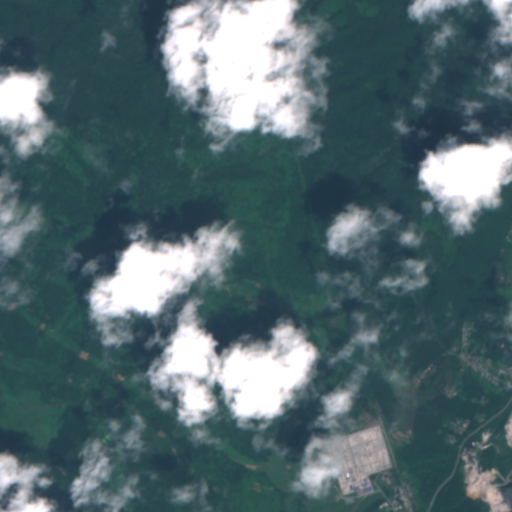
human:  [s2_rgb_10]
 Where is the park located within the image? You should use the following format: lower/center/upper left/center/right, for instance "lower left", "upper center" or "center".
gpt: The park is located in the lower right of the image.
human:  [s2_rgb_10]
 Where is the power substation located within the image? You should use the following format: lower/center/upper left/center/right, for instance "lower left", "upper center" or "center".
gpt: The power substation is located in the lower right of the image.
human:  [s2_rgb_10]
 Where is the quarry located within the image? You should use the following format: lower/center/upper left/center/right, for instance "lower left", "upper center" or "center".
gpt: The quarry is located in the lower right of the image.
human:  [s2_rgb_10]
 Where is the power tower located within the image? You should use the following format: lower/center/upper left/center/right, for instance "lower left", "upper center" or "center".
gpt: There is no power tower in the image.